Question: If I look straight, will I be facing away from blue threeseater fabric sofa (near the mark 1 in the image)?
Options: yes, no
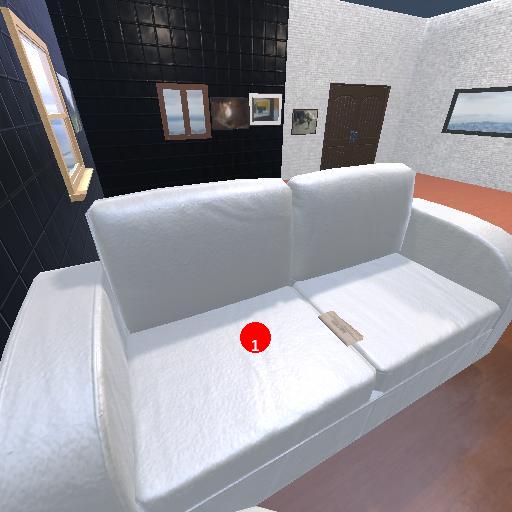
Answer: yes